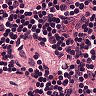
Metastatic tissue present: no